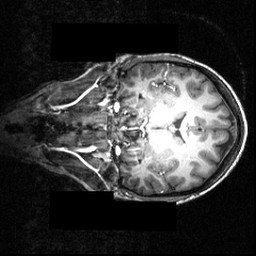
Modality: T1w
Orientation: coronal
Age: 20
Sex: female
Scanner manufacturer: siemens
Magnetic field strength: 3.951 T
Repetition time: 1.5 s
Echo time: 0.00335 s